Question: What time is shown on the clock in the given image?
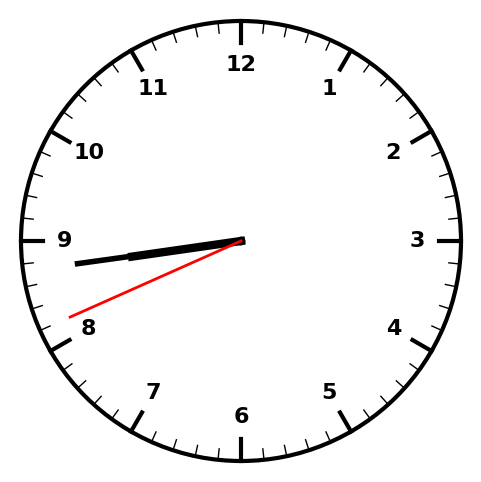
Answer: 08:43:41